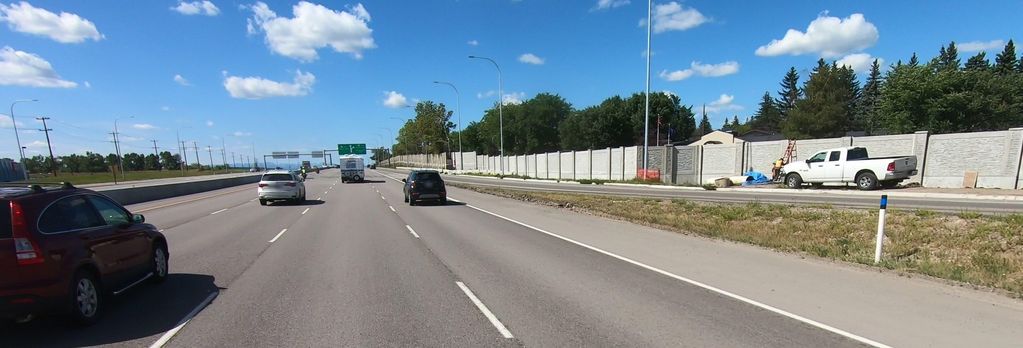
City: calgary